Question: For some reason on our grid the vertical alignment of the rows is not middle. It appears to be top. Is there something specific you have to do to achieve vertical alignment?
Here's an example of the alignment:

Our grid definitions:
'''
$.extend(jQuery.jgrid.defaults, {
url:'NoData.json',
datatype: 'json',
mtype: 'GET',
altRows:true,
//altclass:'zebraOdd',
loadError: function(xhr,st,err) {
handleError(xhr, 'Error loading grid');
},
onPaging: function (b) {
return onPage($(this));
},
beforeRequest: function() {
beforeReq($(this));
},
loadComplete: function() {
loadComp($(this));
},
onSelectRow: function(id){
$(this).resetSelection(); //This prevents the disabling of the row hovering and altclass - http://stackoverflow.com/questions/<PHONE>
},
scrollOffset:0, //No scrollbar
rowNum:15,
shrinkToFit:true,
width:1120,
viewrecords: true ,
height: '360',
hidegrid: false //Don't show the expand/collapse button on the top right
});
$("#grid-pos").jqGrid({
colNames:['Position Account', 'Product Code', 'Product Type','Expiry', 'Put/Call', 'Strike Price', 'Current Long', 'Current Short', 'Held Exercise Requests', 'Held Abandon Requests', 'Last Trade Date / Expiration Date', 'Select Operation'],
colModel :[
{name:'account', index:'account', width:85, sortable:false},
{name:'productCode', index:'productCode', width:85, sortable:false},
{name:'productType', index:'productType', width:85, sortable:false},
{name:'expiry', index:'expiry', width:85, align:'right',stype:'select', sortable:false},
{name:'putCall', index:'putCall', width:85, sortable:false},
{name:'strike', index:'strike', sorttype: 'float', align:'right', width:85, sortable:false},
{name:'long', index:'long', width:85, align:'right', sortable:false},
{name:'short', index:'short', width:85, align:'right', sortable:false},
{name:'exercise', index:'exercise', width:90, align:'right', sortable:false},
{name:'abandon', index:'abandon', width:90, align:'right', sortable:false},
{name:'LTD', index:'LTD', width:110, align:'right', sortable:false},
{index:'operations', width:150, title:false, align: 'center', formatter:opsFormatter, sortable:false}
],
pager: '#div-pos-pager',
caption: 'View Positions'
});
'''
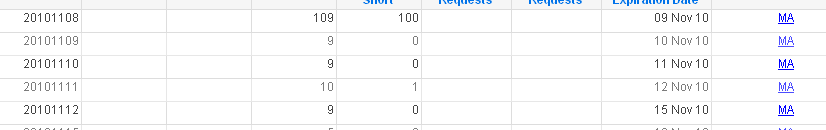
Answer: We had our grid within another div that had 'vertical-align:top' set. Removed this and we were good. duh